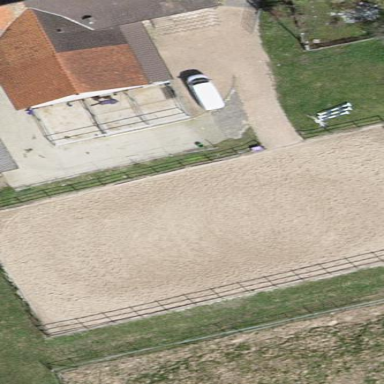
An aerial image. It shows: Equestrian pitch for leisure land use.